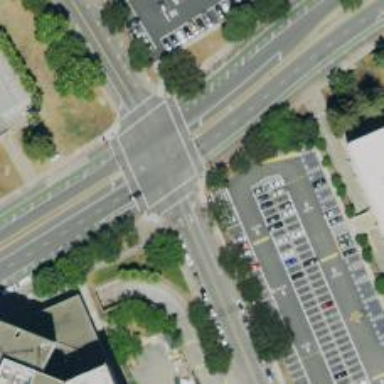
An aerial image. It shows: Solid stop line on the road.